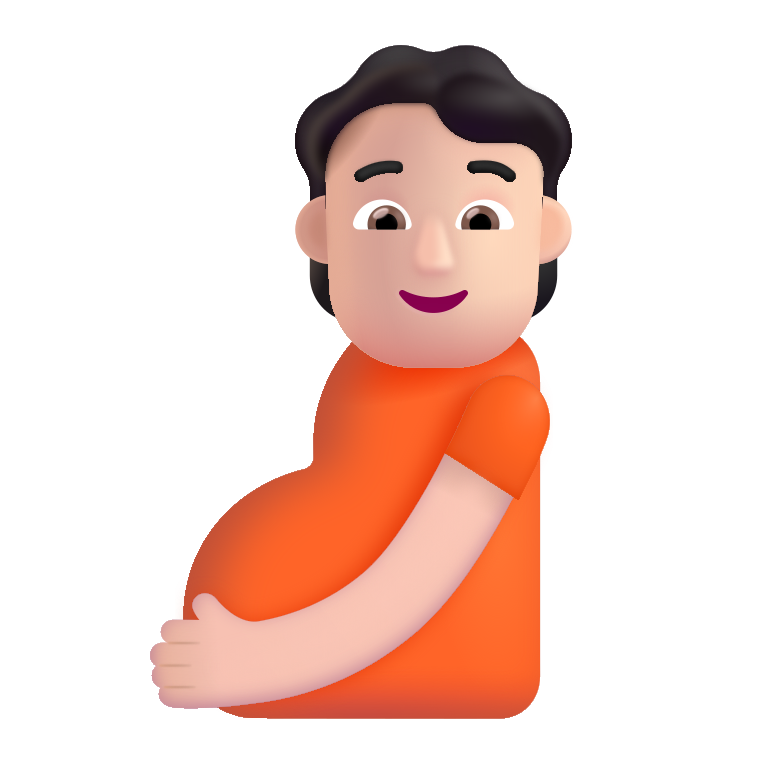
pregnant person color light